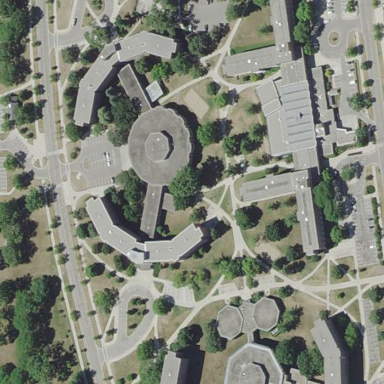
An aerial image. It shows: University building.